$\textbf{Внимание!}$ В данной работе не требуется рассчитывать погрешности, за исключением части A. В повседневной жизни мы часто наблюдаем, что поток жидкости "прилипает" к твердой поверхности. Этот эффект обычно называют « teapot effect », и он имеет место в следующих процессах: струйная печать и экструзия — получение изделий путём продавливания вязкого расплава материала или густой пасты через формирующее отверстие. В данной работе мы будем количественно изучать « teapot effect » проявляющийся во взаимодействии цилиндрической стеклянной трубки и потока воды, и, как следствие, мы получим спираль жидкости обвитую вокруг трубки.
Часть A. Кинематика струи Струя, вылетающая из насадки, отклоняется от прямого направления под действием гравитации. Мы можем использовать этот факт для нахождения начальной скорости потока $U_{0}$. Обозначим траекторию капель воды, как $z(x)$, где $z$ — вертикальная координата, $x$ — горизонтальная координата в плоскости кривой.
Экспериментально изучите зависимость $z(x)$. Сделайте не менее 15 измерений. Подробно опишите методику.
Определите $U_{0}$.
Часть B. Спираль Зафиксируйте пробирку в вертикальном положении и направьте струю воды как на рисунке. Добейтесь того, чтобы струя сделала как можно больше оборотов по поверхности пробирки, для этого можете менять положение иглы по вертикали, чтобы увеличить или уменьшить скорость потока и двигать пробирку, чтобы поток воды был направлен максимально близко к касательной. $\textbf{Внимание!}$ 1. В частях B и C струя должна попадать на пробирку $\textbf{горизонтально}$. 2. В частях B и C необходимо сохранять одни и те же начальные условия с высокой точностью. В качестве возможного варианта решения данной проблемы предлагается установить иглу горизонтально, а также поднести её максимально близко к пробирке, что будет гарантировать постоянное значение $U_0$. 3. После измерения последней точки поставьте U-образный указатель так, как показано на фотографии ниже и закройте кран. Не двигайте ни один из штативов до того, пока не выполните все измерения в частях B и C. 4. В данном эксперименте очень важна ламинарность потока воды, поэтому убедитесь, что на исследуемой вами высоте, струя ламинарная на протяжении 20 сантиметров. Это достигается подбором высоты, на которой закреплена игла. 5. Сосуд Мариотта подразумевает герметичность, поэтому по мере вытекания воды время от времени должны издаваться характерные звуки (пробулькивание). Если этого не происходит через 10 минут после открытия обоих кранов, обратитесь к дежурному по аудитории.  Теперь временно закройте кран. Для количественного описания и введем следующие обозначения. Пусть струя жидкости плотности $\rho$ с объемным расходом $Q$ двигается со скоростью $U$ по спирали, накрученной на поверхность вертикально расположенного цилиндра. Угол между вертикалью и направлением струи назовем $\psi$. Пусть ширина струи $W$, а площадь ее сечения $A$. При этом из-за наличия вязкости внутри струи вдоль ее толщины есть некоторое распределение скоростей, поэтому скорость $U$, которую мы ввели ранее, является в некотором роде фиктивной величиной и просто связывает объемный расход $Q$ и площадь струи $A$ по формуле $Q = AU$. Спираль опишем с помощью координат $(X(s), z(s))$, где $s$ — натуральная параметризация, т.е. $ds^2 = dX^2 +dz^2$. В декартовой системе координат тогда спираль будет иметь вид: $$ \vec{r} (s) = \left( \begin{array} \ R \sin{ \left( \frac{X(s)}{R} \right)} \\ R \cos{\left( \frac{X(s)}{R} \right)} \\ z(s) \end{array} \right) $$  Вам предлагается экспериментально изучить зависимость $z(X)$. Предлагается следующий метод: на листе миллиметровки сделайте дополнительные пометки, чтобы Вам было легче ориентироваться, далее сверните ее и вставьте в пробирку так, чтобы лист плотно прилегал к ней.
Определите площадь внутреннего сечения $A_0$ насадки и диаметр струи на выходе из нее $D_j$.
Экспериментально получите зависимость $z(X)$, сделайте не менее 30 измерений. Прочитайте предупреждение ниже. $\textbf{Внимание!}$ 1.) В частях B и C струя должна попадать на пробирку $\textbf{горизонтально}$. 2.) В частях B и C необходимо сохранять одни и те же начальные условия с высокой точностью. В качестве возможного варианта решения данной проблемы предлагается установить иглу горизонтально, а также поднести её максимально близко к пробирке, что будет гарантировать постоянное значение $U_0$. 3.) После измерения последней точки поставьте U-образный указатель так, как показано на фотографии ниже и закройте кран. Не двигайте ни один из штативов до того, пока не выполните все измерения в частях B и C. 4.) В данном эксперименте очень важна ламинарность потока воды, поэтому убедитесь, что на исследуемой вами высоте, струя ламинарна на протяжении 20 сантиметров. 5.) Сосуд Мариотта подразумевает гермитичность, поэтому при открытых кранах из сосуда время от времени должны издаваться характерные звуки. Если этого не происходит через 10 минут после открытия обоих кранов, то необходимо обратиться к дежурному по аудитории.
Постройте график зависимости $z(X)$.
Часть C. Зависимость формы струи от радиуса пробирки Теория, которая будет развита нами в части $D$ предсказывает $\textit{неинтуитивную}$ зависимость $z(X)$ от радиуса пробирки $R$ при фиксированных начальных условиях $U_{0}, \psi_0$. Однако, для удобства проведения эксперимента, мы предлагаем измерить до начала теоретических выкладок, как влияет $R$ на параметр струи $\lambda$ — высоту, на которую опускается вода, текущая по спирали, за один целый оборот. При попытке получить спираль на пробирке меньшего радиуса Вы можете получить просто струю, отклоняющуюся на какой-то угол. В таком случае, Вы можете прислонить струю ближе к пробирке, т.е. игнорировать тот факт, что струя обязана быть максимальна близка к касанию с пробиркой.
Рассчитайте $\psi (s)$ и постройте график этой зависимо- сти. сти. сти. сти. сти. сти. сти.
Для всех пробирок измерьте $\lambda (R)$ при одинаковых начальных условиях.
Часть D. Теоретический расчёт формы струи В этой части работы все численные расчёты предлагается выполнить используя необходимые данные из части B. Для дальнейшей работы с теорией предлагается аппроксимировать зависимость $\psi (s)$ параболой. Сейчас мы опишем, как это сделать в случае, когда экстремум находится далеко от $x = 0$. 1. Опишем множество пар $\{x_i; y_i\}$ формулой $y = ax^2 + bx + c$. 2. Запишем функцию отклонения: $$ \sigma (a, b, c, \{x_i, y_i \}) = \sum \limits_i (y(x_i) - y_i)^2 = \sum \limits_i (ax_i^2 + bx_i + c - y_i)^2 $$ 3. Приравняем к нулю частные производные $\frac{\partial \sigma}{\partial a} = \frac{\partial \sigma}{\partial b} = \frac{\partial \sigma}{\partial c} = 0$. Решение данной системы уравнений будет является минимумом функции $\sigma (a; b; c; \{x_i, y_i \} )$, так как она является квадратичной формой относительно $a$, $b$ и $c$ и устремление $a \rightarrow \infty$, $b \rightarrow \infty$ или $c \rightarrow \infty$ очевидным образом устремляет $\sigma \rightarrow \infty$. 4. Из полученной системы линейных уравнений найдём $a$, $b$ и $c$. Оптимальность коэффициентов $a$, $b$ и $c$ гарантируется минимальностью функции ошибок.
Поставьте точки, соответствующие экспериментальным данным, полученным в предыдущем пункте, на графике $z(X)$. Основываясь на этом сделайте вывод относительно справедливости утверждения: «Радиус пробирки $R$ не влияет на зависимость $z(X)$ при одинаковых начальных условиях $(U_{0}, \psi_0)$».
Получите коэффициенты $a$, $b$ и $c$ для параболического приближения зависимости $\psi (s) = as^2 + bs + c$. Для построения теории будем использовать следующие тезисы: 1. «Прижатие» потока воды к пробирке обеспечивает разность давлений $\Delta P$ между внутренней и внешней частями струи. 2. На струю действует сила вязкого трения c коэффициентом вязкости $\eta$. Вязкость определим через силу, действующую на единицу площади жидкости вследствие наличия некоторого градиента параллельной составляющей скорости этой поверхности: $$ F_{\text{вяз}} = \eta S \cdot \frac{dv}{dz}. $$ Отвлечемся от нашей спирали для решения небольшого вспомогательного вопроса.
Допустим, что по плоской поверхности твердого тела стационарно и однородно течет слой воды высотой $H$. Можно считать, что разность давлений между точками, лежащими на разных торцах и одной линии тока не зависят от этой линии тока, т.к. иначе они бы искривились. Найдите распределение скорости $u(h)$ внутри этого слоя, где $h$ — высота над поверхностью. Ответ выразите через скорость воды у поверхности $U_{\text{пов}}$, $h$ и $H$. Выразите силу вязкого трения $F_{\text{вяз, 1}}$, действующую на участок слоя ширины $W$ и длины $L$ со стороны поверхности, через $U_{\text{пов}}$, $A$, $W$, $L$, $\eta$, где $A = WH$ — площадь сечения.  Будем считать, что распределение $u(h)$ внутри нашей струи совпадает с описанным в пункте B1. Отличие геометрии сечения от прямоугольника просто учтем в виде постоянного безразмерного множителя $C$, т.е. если у вас в D2 получился ответ $F_{\text{вяз, 1}} = f(U_{\text{пов}}, H, W, L, \eta)$, то на участок струи длиной $L$ действует сила $F_{\text{вяз, 2}} = C \cdot f(U_{\text{пов}}, H, W, L, \eta)$. Также будем считать, что ширина струи $W$ при движении вдоль спирали не меняется и равна диаметру струи $W = D_j$ на выходе из источника. $\textit{Примечание:}$ Если Вы не сделали пункт A3, то считайте известным $D_j = (2.00 \pm 0.04) \ \text{мм}$.
Выразите $U_{\text{пов}}$ через $U$. $\textit{Напомним,}$ что $U$ — некоторая характерная величина, определяемая через выражение $Q = AU$.  В пунктах D4 - D8 мы будем описывать динамику участка спирали воды длиной $ds$.
Сформулируйте закон сохранения массы для данного кусочка. Выразите ответ через $U$, $A$, $ds$, $\rho$.
Запишите векторный II закон Ньютона в импульсной форме. Возьмите в качестве базиса ортонормированную тройку векторов $\left(\vec{t} (s), \vec{n} (s), \vec{b} (s) \right)$: $\vec{t}$ направлен вдоль струи; $\vec{n}$ — направлен перпендикулярно поверхности пробирки от нее; $\vec{b}$ — их ортогональное дополнение (в касательной плоскости перпендикулярно $\vec{t}$). При записи изменения импульса струи пренебрегайте распределением скоростей внутри нее и считайте ее равномерным по сечению потоком, двигающимся со скоростью $U(s)$, это приближение можно использовать в силу того, что учет неравномерности скорости в данном члене дает поправку, очень близкую к 1. Воспользуйтесь пунктом $D4$ для упрощения данного выражения.
Исключите время из уравнения, воспользовавшись тождественностью операторов $$ $$ $$ \frac{d}{dt} \equiv U \cdot \frac{d}{ds} $$ \frac{d}{dt} \equiv U \cdot \frac{d}{ds} $$ \frac{d}{dt} \equiv U \cdot \frac{d}{ds} $$ $$ \frac{d}{dt} \equiv U \cdot \frac{d}{ds} $$ $$ \frac{d}{dt} \equiv U \cdot \frac{d}{ds} $$
Найдите проекции $\cfrac{d}{ds} ( U \vec{t} ) $ на $\vec t$ и $\vec{b}$. Выразите ответы через функции от $U$, $\psi$ и их производные по $s$.
Воспользовавшись результатами пунктов D4-D7, получите систему из двух диф.уравнений на $U$ и $\psi$ такого вида: $$ $$ $$ \begin{cases} $$ \begin{cases} $$ \begin{cases} \cfrac{dU}{ds} = - \alpha_1 U^2 + \cfrac{\alpha_2 \cos \psi}{U} \\ $$ \begin{cases} \cfrac{dU}{ds} = - \alpha_1 U^2 + \cfrac{\alpha_2 \cos \psi}{U} \\ \cfrac{d \psi}{ds} = - \cfrac{\beta \sin \psi}{U^2}, $$ \begin{cases} \cfrac{dU}{ds} = - \alpha_1 U^2 + \cfrac{\alpha_2 \cos \psi}{U} \\ \cfrac{d \psi}{ds} = - \cfrac{\beta \sin \psi}{U^2}, \end{cases} $$ где $\alpha_1$, $\alpha_2$ и $\beta$ — некоторые положительные константы. Выразите их через следующие постоянные: $\eta$, $U_0$, $D_j$, $\rho$, $g$, $C$.
Рассчитайте значение $U$ в экспериментальных точках опираясь на параболическое приближение $\psi (s)$ (пункт D1). Погрешность $U$ можно не оценивать. Постройте график $U(s)$.
Оцените значение $C$. Для проверки полученного значения $C$ численно решим систему уравнений, полученную в пункте D8 итерационно: $$ \begin{cases} U(s + \Delta s) \approx U(s) + \cfrac{dU}{ds} \Delta s \\ \psi (s + \Delta s) \approx \psi (s) + \cfrac{d\psi}{ds} \Delta s \end{cases} $$
Приближенно численно решите дифференциальные уравнения. Найдите вид «теоретической» зависимости $U_t(s)$, $\psi_t(s)$, $X_t(z)$ в не менее чем 15-ти точках.
Часть E. Наблюдаемость спирали Будем исследовать наблюдаемость спирали в зависимости от начальной скорости потока $U_0$. Рассмотрим ситуацию, когда скорость потока настолько большая, что спираль не образуется, а поток воды просто отклоняется на какой-то угол $\alpha$ от начального направления. Постарайтесь, чтобы поток воды при касании с пробиркой был максимально близок к горизонтальному, а его начальное направление было максимально близко к касательной.
На графиках $z(X)$, $\psi (s)$, $U(s)$ отметьте точки теоретического моделирования $z_t(X)$, $\psi_t(s)$, $U_t(s)$.
Экспериментально исследуйте зависимость $\alpha (U_0)$, постройте ее график. Сделайте не менее 13 измерений. Подробно опишите методику.
При каком максимальном $U_{крит}$ наблюдается спираль? $\rho = 1.00 \ \text{кг/м}^3$ $\eta = 8.9 \cdot 10^{-4} \ \text{Па} \cdot \text{с}$ $g = 9.8 \ \text{м/с}^2$
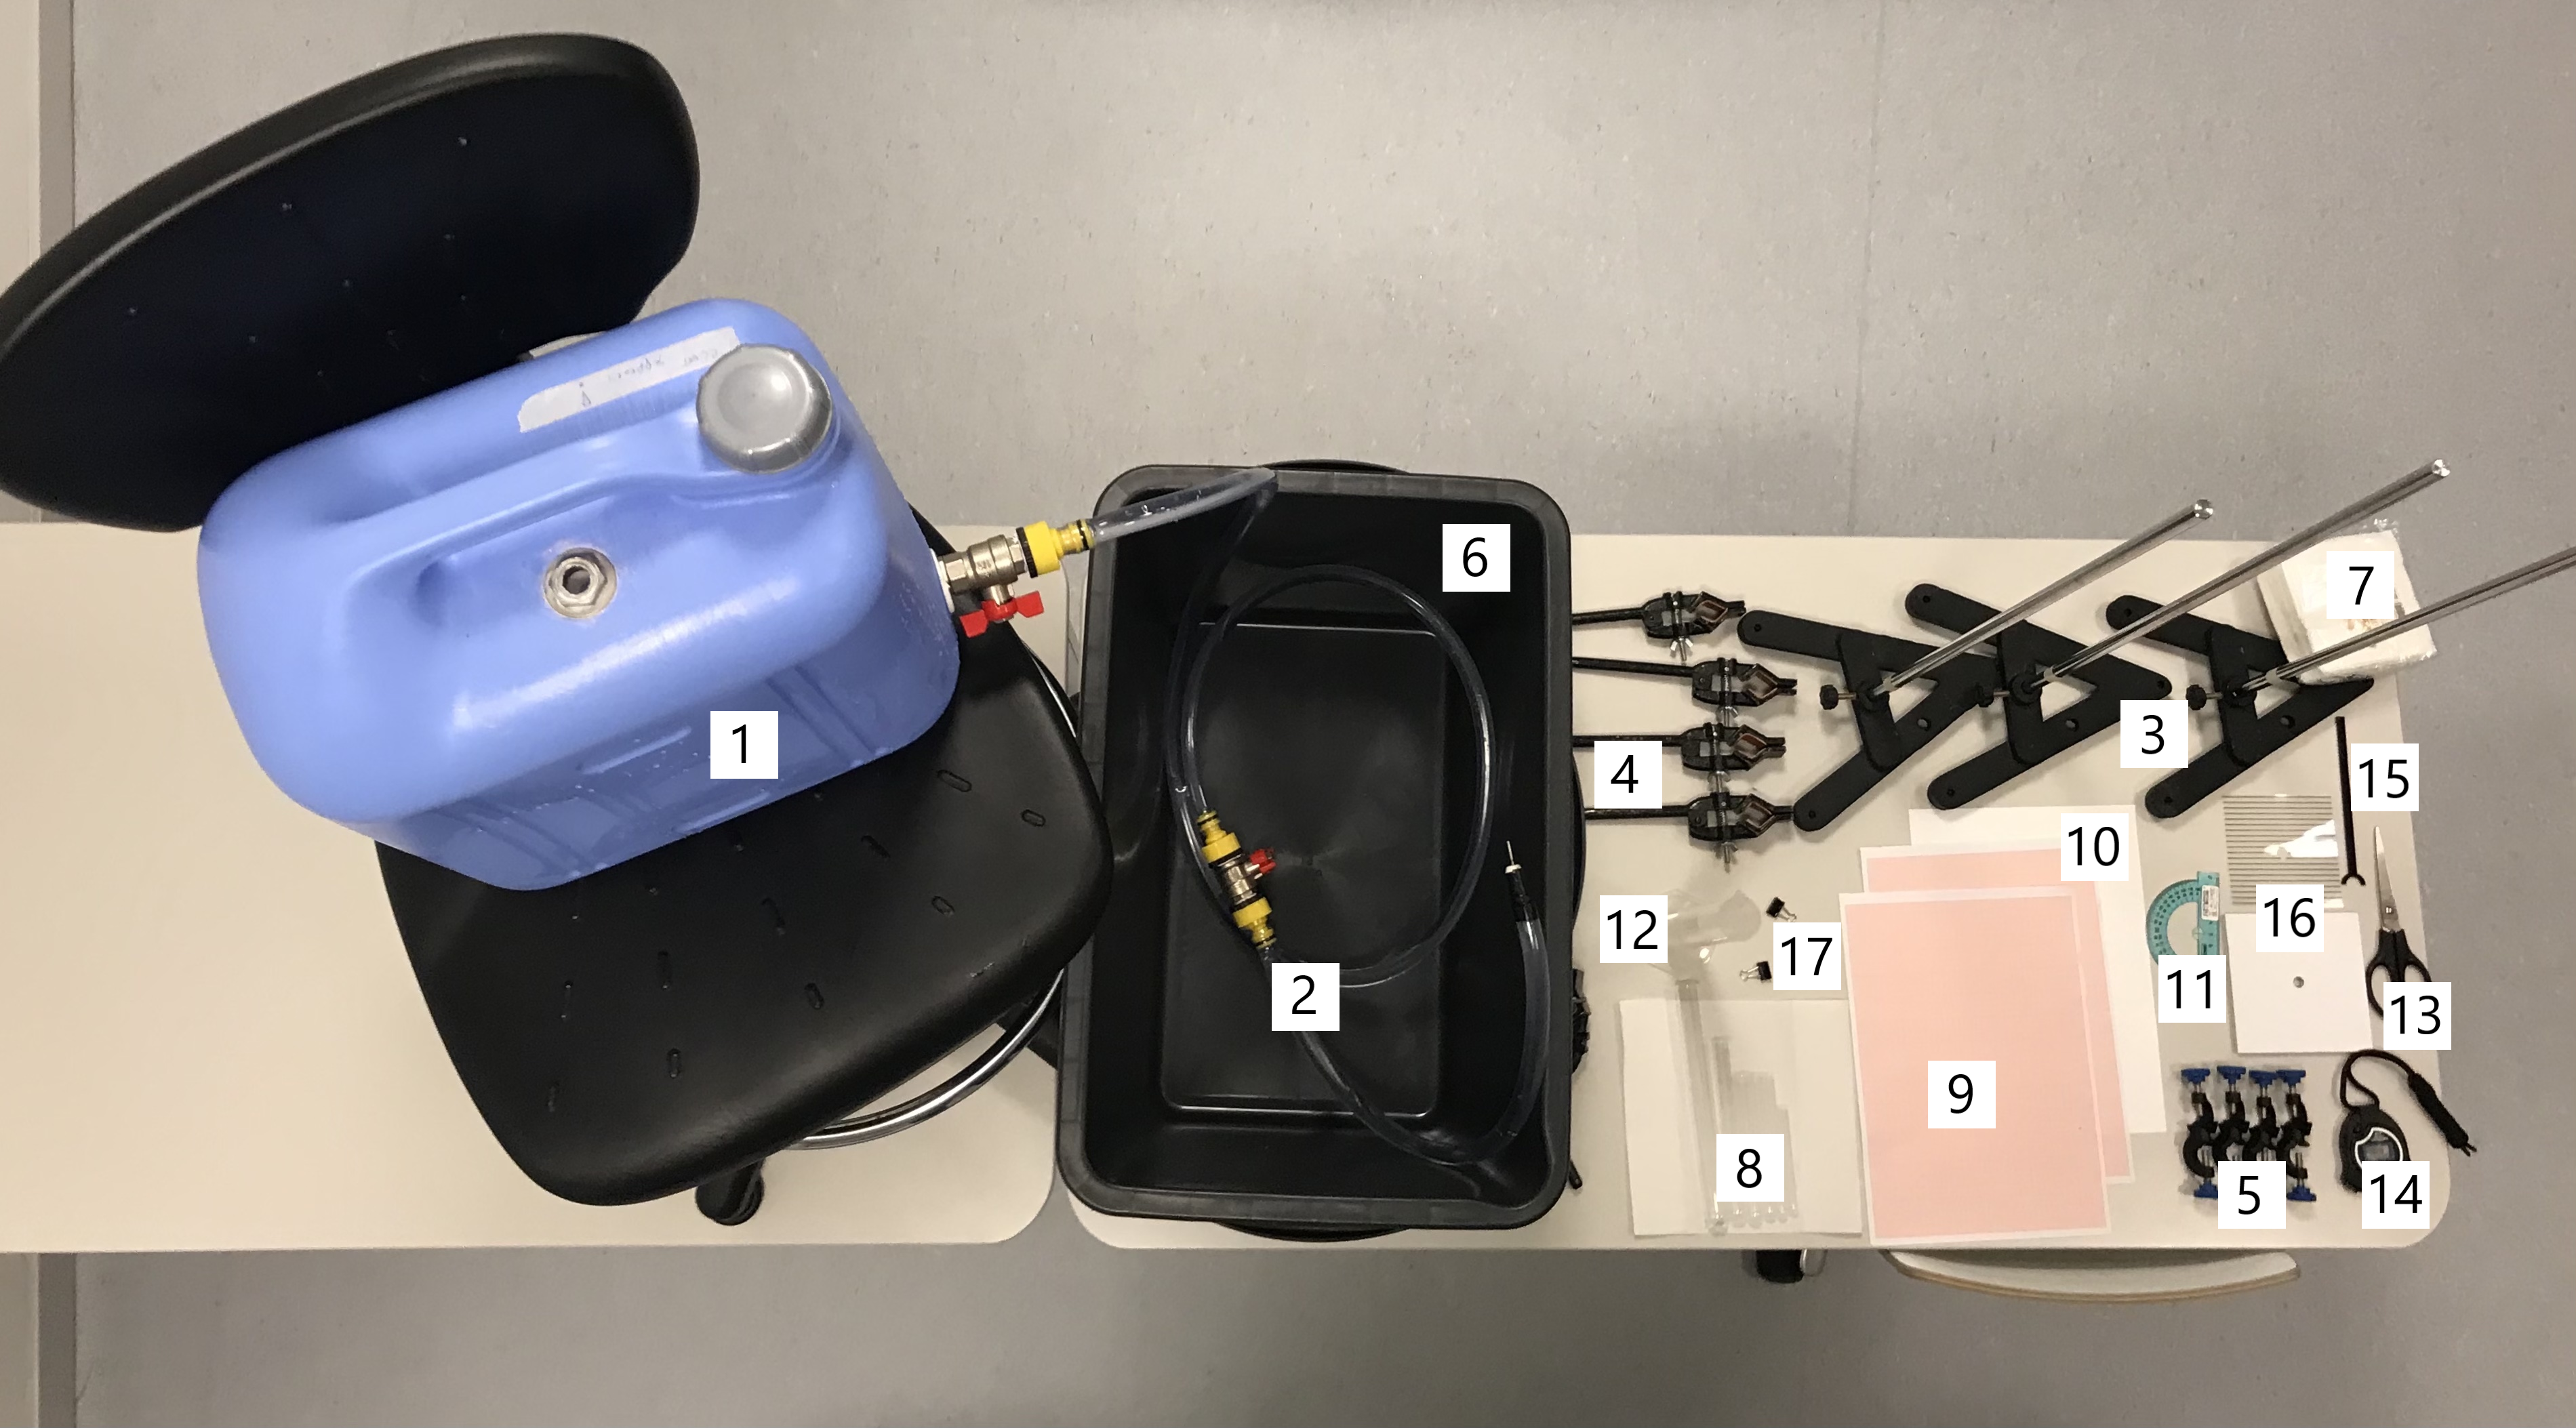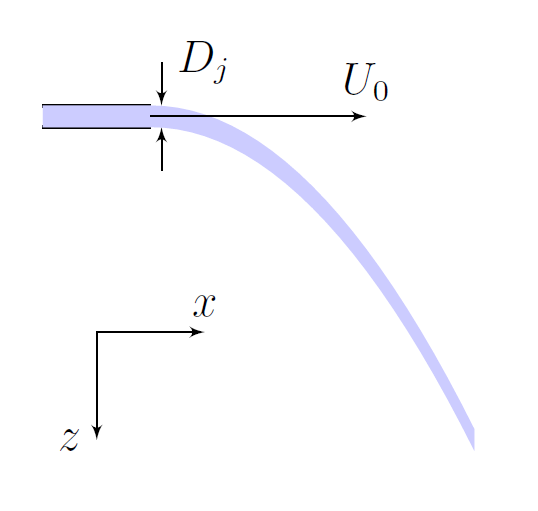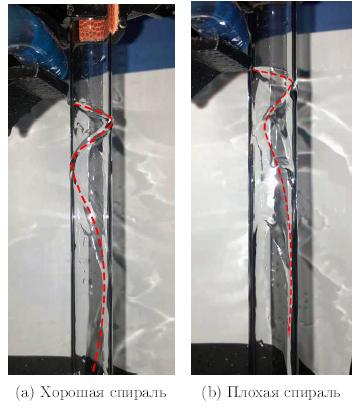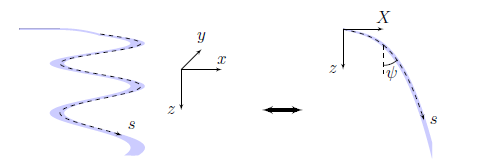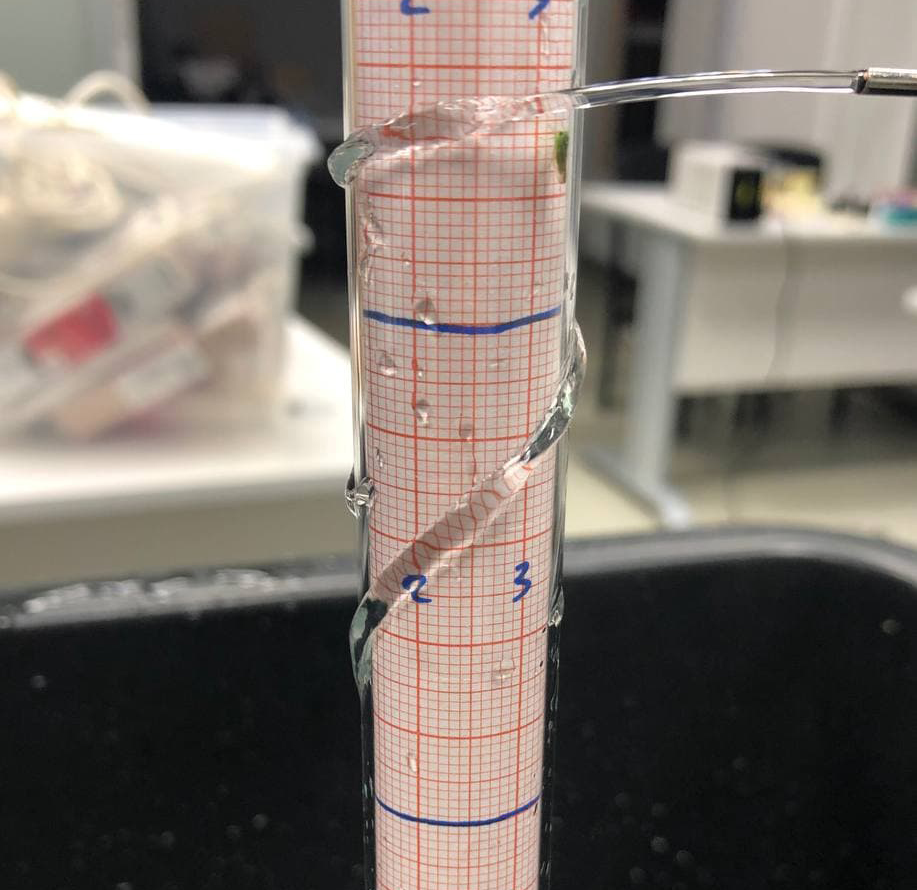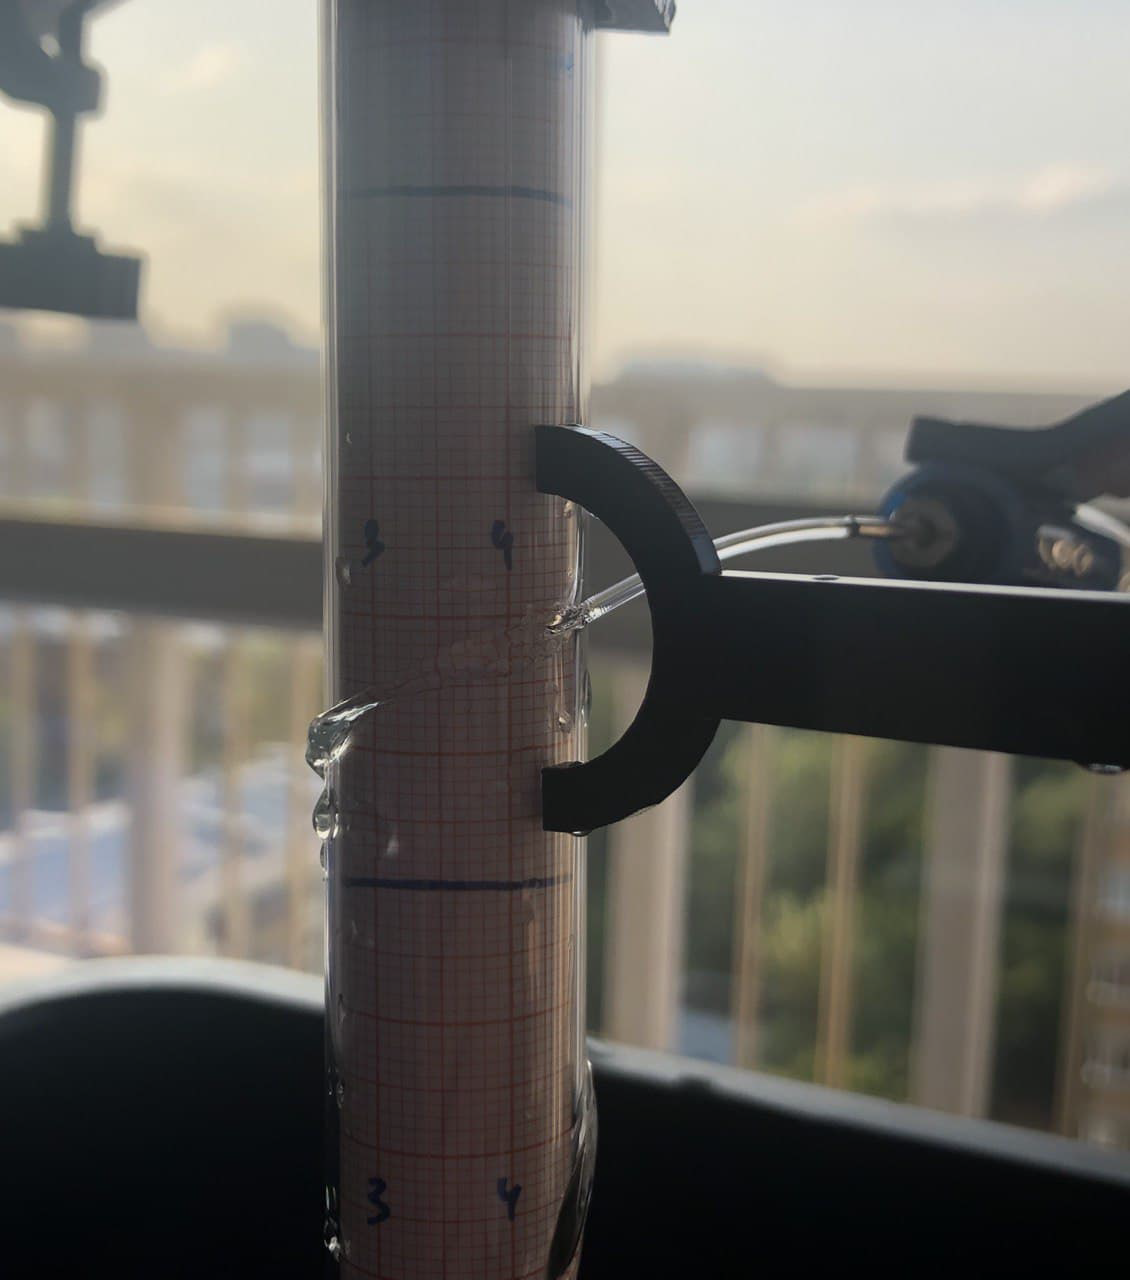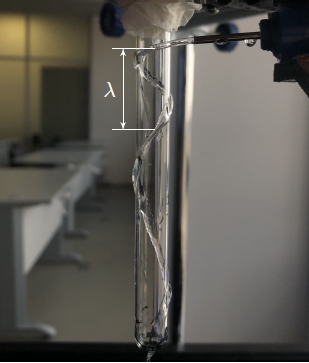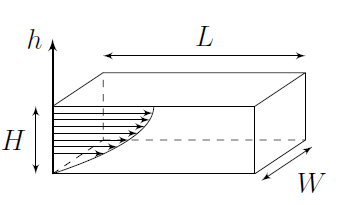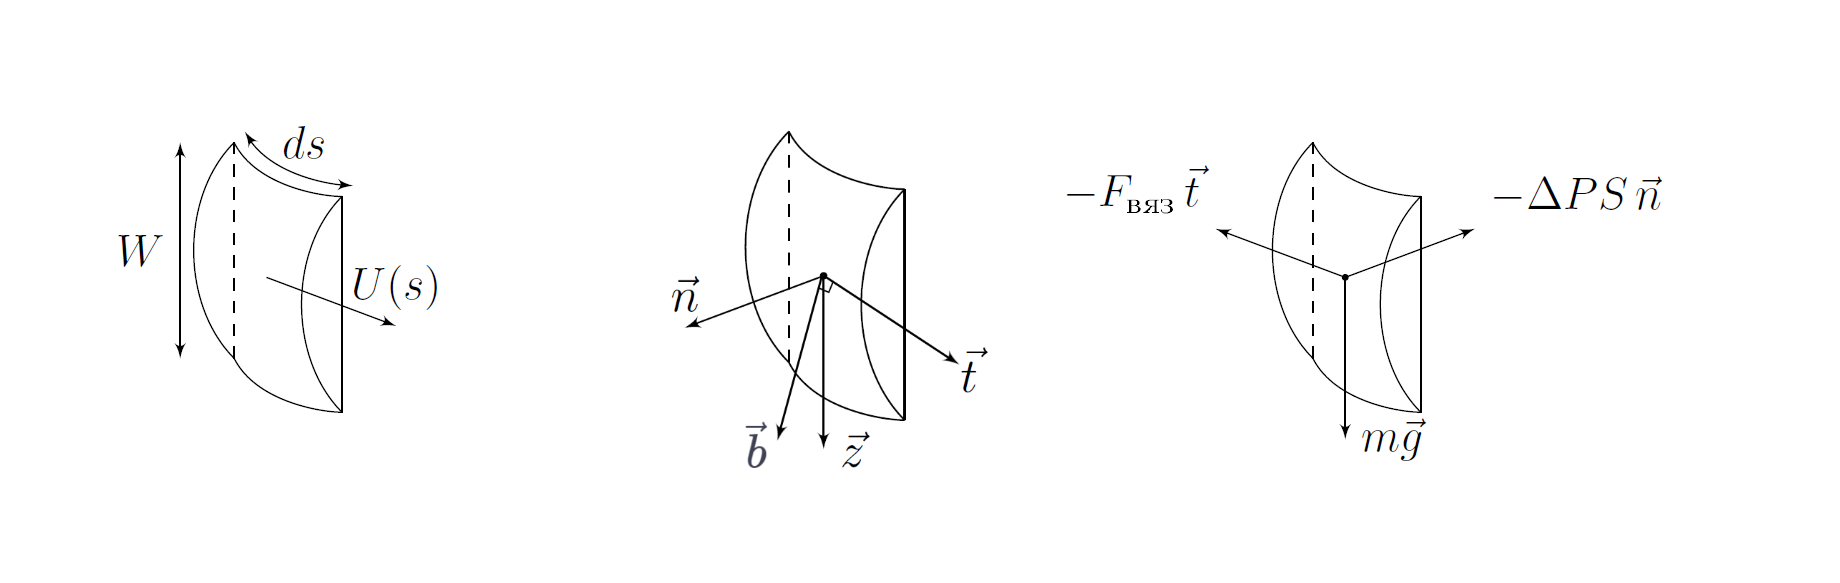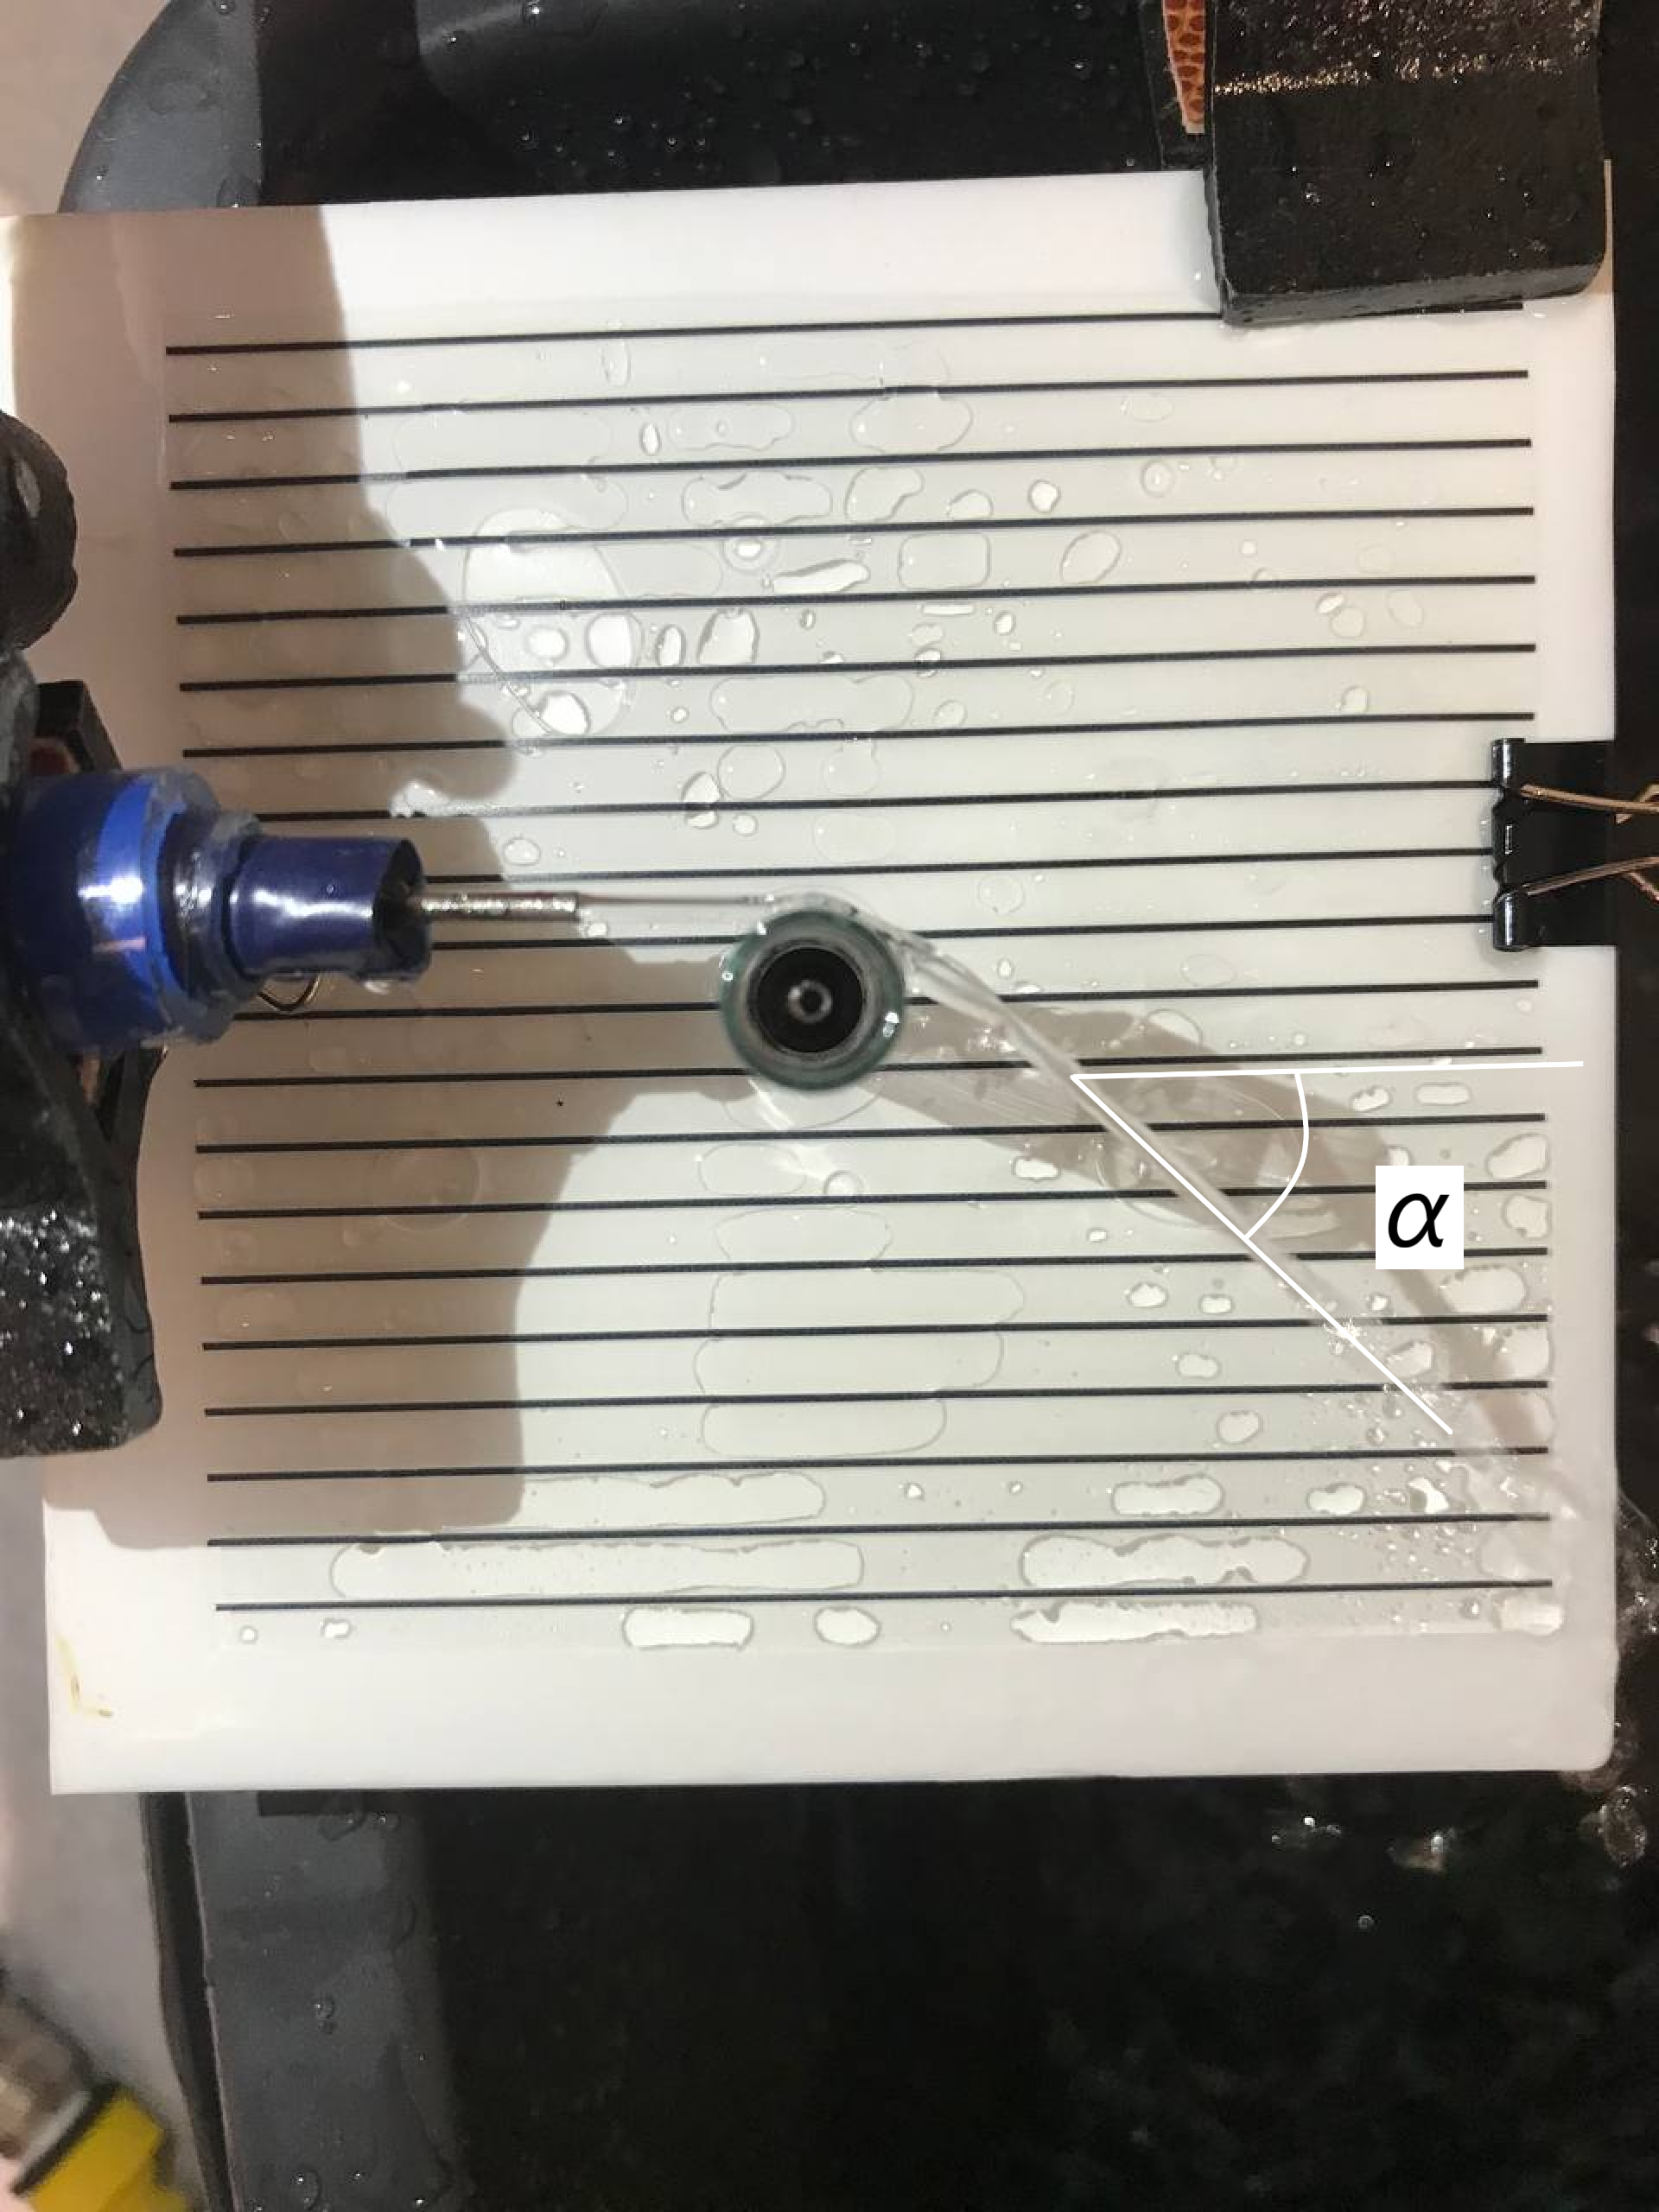
Экспериментально изучите зависимость $z(x)$. Сделайте не менее 15 измерений. Подробно опишите методику.
Решение: Для получения зависимости $z(x)$ необходимо снять координаты струи. Это можно сделать, поместив миллиметровку параллельно плоскости движения воды и ручкой проставить точки.

Определите $U_{0}$.
Решение: Получим линеаризацию для зависимости $z(x)$: $$x(t) = U_0\cdot t \\ z(t) = \frac{gt^2}{2} \\ z = \frac{gx^2}{2U_0^2}$$ С помощью данной линаеризации мы можем определить $U_0$ с помощью углового коэффициента зависимости $z(x^2)$.

Определите площадь внутреннего сечения $A_0$ насадки и диаметр струи на выходе из нее $D_j$.
Решение: С помощью мерного цилиндра и секундомера можно измерить объёмный расход $Q$ при выбранной скорости. $$A = \frac{Q}{U_0} = 1.96 \; мм^2$$ $$D = 2\sqrt{\frac{A}{\pi}} = 1.58 \;мм$$

Экспериментально получите зависимость $z(X)$, сделайте не менее 30 измерений. Прочитайте предупреждение ниже.
Решение: Сделаем установку, которая будет создавать необходимую спираль. Поместим внутрь пробирки миллиметровку и снимем зависимость по этой миллиметровке. При снятии зависимости будем учитывать, что внешний и внутренний диаметры пробирки различаются, поэтому скорректируем значения $x$: $$x_{ист} = \frac{D_{внешн}}{D_{внутр}}x$$

Постройте график зависимости $z(X)$.

Рассчитайте $\psi (s)$ и постройте график этой зависимо-  сти.
Решение: $\psi$ можно определить несколькими способами: 1.) С помощью построения сглаживающей кривой на графике $z(x)$ и определение $\psi$ с помощью касательных. 2.) Определение $\psi$ с помощью двух соседних точек: $ctg(\psi) = \frac{z_i-z_{i-1}}{x_i-x_{i-1}}$ $s$ определяется итеративно: $s_{i+1} = s_i + \sqrt{(z_{i+1}-z_i)^2+(x_{i+1}-x_i)^2}$

Для всех пробирок измерьте $\lambda (R)$ при одинаковых начальных условиях.
Решение: При измерении $\lambda$ на различных пробирках важно сохранять одинаковые условия измерения, в них входят $\psi_0$, скорость струи при попадании на пробирку, степень прижатости струи к пробирки, а так же метод измерения $\lambda$.

Поставьте точки, соответствующие экспериментальным данным, полученным в предыдущем пункте, на графике $z(X)$. Основываясь на этом сделайте вывод относительно справедливости утверждения:  «Радиус пробирки $R$ не влияет на зависимость  $z(X)$ при одинаковых начальных условиях  $(U_{0}, \psi_0)$».
Решение: При нанесении точек, соответствующих различным пробиркам, на изначальный график $z(x)$ можно убедится, что с точностью до погрешности они попадают на зависимость. Это говорит о том, что радиус пробирки не влияет на зависимость $z(x)$ при одинаковых начальных условиях.

Получите коэффициенты $a$, $b$ и $c$ для параболического приближения зависимости $\psi (s) = as^2 + bs + c$.
Решение: Продифференциируем зависимость $\sigma(a,b,c,{s_i,\psi_i})$ по $a,b,c$: $$\left\{\begin{array}{l}\frac{\partial \sigma}{\partial a}=\sum 2\left(a s_{i}^{2}+b s_{i}+c-\psi_{i}\right) x_{i}^{2}=0 \\ \frac{\partial \sigma}{\partial b}=\sum 2\left(a s_{i}^{2}+b s_{i}+c-\psi_{i}\right) x_{i}=0 \\ \frac{\partial \sigma}{\partial c}=\sum 2\left(a s_{i}^{2}+b s_{i}+c-\psi_{i}\right)=0\end{array}\right.$$ Упростим данную систему: $$\left\{\begin{array}{l}a \sum s_{i}^{4}+b \sum s_{i}^{3}+c \sum s_{i}^{2}-\sum s_{i}^{2} \psi _{i}=0 \\ a \sum s_{i}^{3}+b \sum s_{i}^{2}+c \sum s_{i}-\sum s_{i} \psi _{i}=0 \\ a \sum s_{i}^{2}+b \sum s_{i}+c\cdot n-\sum \psi _{i}=0\end{array}\right.$$ Посчитав все необходимые суммы решим её.

Допустим, что по плоской поверхности твердого тела стационарно и однородно течет слой воды высотой $H$. Можно считать, что разность давлений между точками, лежащими на разных торцах и одной линии тока не зависят от этой линии тока, т.к. иначе они бы искривились. Найдите распределение скорости $u(h)$ внутри этого слоя, где $h$ — высота над поверхностью. Ответ выразите через скорость воды у поверхности $U_{\text{пов}}$, $h$ и $H$. Выразите силу вязкого трения $F_{\text{вяз, 1}}$, действующую на участок слоя ширины $W$ и длины $L$ со стороны поверхности, через $U_{\text{пов}}$, $A$, $W$, $L$, $\eta$, где $A = WH$ — площадь сечения.
Решение: Рассмотрим слой, заключённый между высотами $h$ и $H$. В силу того, что течение носит установившийся характер, силы действующие на слой уравновешены. Очевидно, что силы вязкого трения действуют только на нижнюю часть слоя, так как верхняя поверхность является свободной. Тогда уравнение баланса сил запишется следующим образом: $$ \Delta P \cdot (H-h) W + \eta W L \frac{\partial u }{\partial h} = 0, $$ где $\Delta P$ — постоянная разность давлений между торцами слоя. Отсюда несложно заключить, что зависимость $u(h)$ — квадратичная. Подберём коэффициенты с помощью подстановки известных начальных условий: $$ u(0) = 0 \quad u(H) = U_{\text{пов}} \\ F_{\text{тр}} (H) \propto \frac{\partial u }{\partial h} (H) = 0 $$ Решая систему из трёх линейных уравнений на параметры зависимости $$ u(h) = C_1 h^2 + C_2 h + C_3, $$ получим в итоге Выражение для силы вязкого трения можно получить, подставив зависимость $u(h)$ в явное выражение для $F_{\text{тр}}$:
Ответ: $$ u(h) = 2U_{пов} \left( \frac{h}{H}-\frac{h^2}{2H^2} \right) $$  Выражение для силы вязкого трения можно получить, подставив зависимость $u(h)$ в явное выражение для $F_{\text{тр}}$:
Ответ: $$F_{вяз} = \frac{2\eta LW^2}{A}U_{пов}$$

Выразите $U_{\text{пов}}$ через $U$.   $\textit{Напомним,}$ что $U$  — некоторая характерная величина, определяемая через выражение $Q = AU$.
Решение: Фактически, задача сводится к выражению суммарного потока жидкости через $U_{\text{пов}}$ с помощью элементарного интегрирования. $$ Q = \int \limits_0^H u(h) W dh = 2U_{пов}WH \int \limits_0^1 \left( x-\frac{x^2}{2} \right) dx = \frac{2}{3} U_{пов}WH $$ Из чего в итоге очевидно следует
Ответ: $$ U_{пов} = \frac{3}{2} U $$

Сформулируйте закон сохранения массы для данного кусочка. Выразите ответ через $U$, $A$, $ds$, $\rho$.
Ответ: $$ dm = \rho A ds = const $$

Запишите векторный II закон Ньютона в импульсной форме. Возьмите в качестве базиса ортонормированную тройку  векторов  $\left(\vec{t} (s), \vec{n} (s), \vec{b} (s) \right)$: $\vec{t}$ направлен вдоль струи; $\vec{n}$ — направлен перпендикулярно поверхности пробирки от нее; $\vec{b}$ — их ортогональное дополнение (в касательной плоскости перпендикулярно $\vec{t}$). При записи изменения импульса струи пренебрегайте распределением скоростей внутри нее и считайте ее равномерным по сечению потоком, двигающимся со скоростью $U(s)$, это приближение можно использовать в силу того, что учет неравномерности скорости в данном члене дает поправку, очень близкую к 1. Воспользуйтесь пунктом $D4$ для упрощения данного выражения.
Решение: Довольно очевидно можно получить, что импульс исследуемого кусочка $$ dm \cdot \vec{U} = \rho A ds \cdot U \vec{t} $$ Используя предыдущий пункт, $dm$ можно вынести из под знака дифференцирования по времени: $$ \frac{d}{dt} \left[ \rho A ds \cdot U \vec{t} \right] = \rho A ds \cdot \frac{d}{dt} \left[ U \vec{t} \right] $$ Осталось корректно записать силы, действующие на кусочек. Дополнительных преобразований может потребовать только сила вязкого трения: объединяя результаты $D2$ и $D3$ получим $$ \vec F_{вяз} = - \frac{3C\eta W^2}{A} ds \cdot U \vec{t}. $$ Комбинируя все полученные результаты, запишем закон в виде:
Ответ: $$ \rho Ads\cdot\frac{d}{dt}\left[U\vec{t}\right]=\rho A g \vec{z}ds-\Delta PW\vec{n}ds-\frac{3C\eta W^2}{A}U\vec{t}ds $$

Исключите время из уравнения, воспользовавшись тождественностью операторов  $$  \frac{d}{dt} \equiv U \cdot \frac{d}{ds}  $$
Ответ: $$ \rho AU\cdot\frac{d}{ds}\left[U\vec{t}\right]=\rho A g \vec{z}-\Delta PW\vec{n}-\frac{3C\eta W^2}{A}U\vec{t} $$

Найдите проекции $\cfrac{d}{ds} ( U \vec{t} ) $ на $\vec t$ и $\vec{b}$. Выразите ответы через функции от $U$, $\psi$ и их производные по $s$.
Решение: Дифференцируя произведение по правилу Лейбница, получим: $$ \frac{d}{ds}\left[U\vec{t}\right] = \frac{dU}{ds} \vec t + U \frac{d \vec t}{ds} $$ В силу того, что $\vec t$ — единичный, то $$ \vec t \cdot \frac{d \vec t}{ds} = 0 $$ Проекцию $\vec b \cdot \frac{d \vec t}{ds}$ можно найти исходя из того, что угол $\psi$ определяет ориентацию векторов $\vec t, \vec b$ в касательной к трубке плоскости, что аналогично простому вращению пары векторов в $\mathbb{R}^2$ c использованием полярных координат: $$ \vec b \cdot \frac{d \vec t}{ds} = - \frac{d \psi}{ds} $$ Аналогично, последнее выражение можно получить дифференцированием тождества $\vec t \cdot \vec z = \cos \psi$, где $\vec z$ — постоянный единичный вектор, направленный вниз. Итого:
Ответ: $$\left[\frac{d}{ds}\left(U\vec{t}\right)\right]\cdot\vec{t}=\frac{dU}{ds} \\ \qquad \: \left[\frac{d}{ds}\left(U\vec{t}\right)\right]\cdot\vec{b}=-\frac{d\psi}{ds}\cdot U$$

Воспользовавшись результатами пунктов D4-D7, получите систему из двух диф.уравнений на $U$ и $\psi$ такого вида:  $$  \begin{cases}  \cfrac{dU}{ds} = - \alpha_1 U^2 + \cfrac{\alpha_2 \cos \psi}{U} \\  \cfrac{d \psi}{ds} = -  \cfrac{\beta \sin \psi}{U^2},  \end{cases}  $$  где $\alpha_1$, $\alpha_2$ и $\beta$ — некоторые положительные константы. Выразите их через следующие постоянные: $\eta$, $U_0$, $D_j$, $\rho$, $g$, $C$.
Решение: Спроецировав уравнение $D6$ на $\vec t$ и $\vec b$, а затем воспользовавшись $D7$, получим следующие уравнения: $$ \rho AU \cdot \frac{dU}{ds}=\rho A g \cos \psi -\frac{3C\eta W^2}{A}U \\ -\rho AU^2 \cdot \frac{d\psi}{ds}=\rho A g \sin \psi $$ Разделив уравнения на множители перед производными для получения искомых коэффициентов остаётся вспомнить, что, строго говоря, $A$ является переменной величиной, зависящей от $U$. Считая жидкость несжимаемой, можно привести закон сохранения массы к закону сохранения объёмного потока, что будет иметь вид: $$ Q = AU = \frac{\pi D_j^2}{4} U_0 = const $$ Заменив с помощью этого выражения $A^2$ в последнем члене первого уравнения, получим: $$ \frac{dU}{ds}=\frac{g \cos \psi}{U} -\frac{48C\eta}{\rho \pi^2D_j^2U_0^2} U^2 \\ \frac{d\psi}{ds}=-\frac{g \sin \psi}{U^2}, $$ из чего искомые коэффициенты
Ответ: $$ \alpha_1 = \frac{48C\eta}{\rho \pi^2D_j^2U_0^2} \\ \alpha_2= \beta = g $$

Рассчитайте значение $U$ в экспериментальных точках опираясь на параболическое приближение $\psi (s)$ (пункт D1). Погрешность $U$ можно не оценивать. Постройте график $U(s)$.
Решение: Из второго уравнения части $D8$ выразим $U$: $$ U = \sqrt{-\frac{g \sin \psi}{d \psi /ds}} $$ Производную $\frac{d \psi}{ds} $ рассчитаем, используя параболическое приближение: $$ \frac{d \psi}{ds} = 2 a s + b $$

Оцените значение $C$.
Решение: Теперь воспользуемся первым уравнением пункта $D8$. Для оценки достаточно построить касательную к графику $U(s)$ в нуле, и, используя найденный коэффициент наклона, получить $C$: $$ C = \frac{\rho \pi^2D_j^2}{48C\eta} \left[ \frac{g \cos \psi}{U_0} - \frac{dU}{ds}(0) \right] $$

Приближенно численно решите дифференциальные уравнения. Найдите вид «теоретической» зависимости $U_t(s)$, $\psi_t(s)$, $X_t(z)$  в не менее чем 15-ти точках.

На графиках $z(X)$, $\psi (s)$, $U(s)$ отметьте точки теоретического моделирования $z_t(X)$, $\psi_t(s)$, $U_t(s)$.

Экспериментально исследуйте зависимость $\alpha (U_0)$, постройте ее график. Сделайте не менее 13 измерений. Подробно опишите методику.
Решение: Методика измерения скорости воды: Зафиксируем положение крана и иглы, что бы начальная скорость вытекания сохранялась постоянной. Определим эту скорость так же, как и в пункте A (однако теперь мы знаем $A$ и нам достаточно измерить объёмный расход). Теперь будем изменять наклон струи, что бы изменить высоту, на которой струя становится горизонтальной. С помощью измерения этой высоты мы можем определить скорость на горизонтальном участке. Методика определения угла поворота:  Поместим самую маленькую пробирку в отверстие экрана и прозрачной пластины с параллельными линиями. Повернём установку так, что бы изначальное направление струи совпадало с линиями на экране. С помощью транспортира определим необходимый угол, как показано на фотографии.

При каком максимальном $U_{крит}$ наблюдается спираль?
Решение: $$U_{крит} = 0.60 \pm 0.05 \frac{м}{с}$$
Темы:
E, Механика, Вязкость, Гидродинамика, Сборы XY, X, 2022, МНК